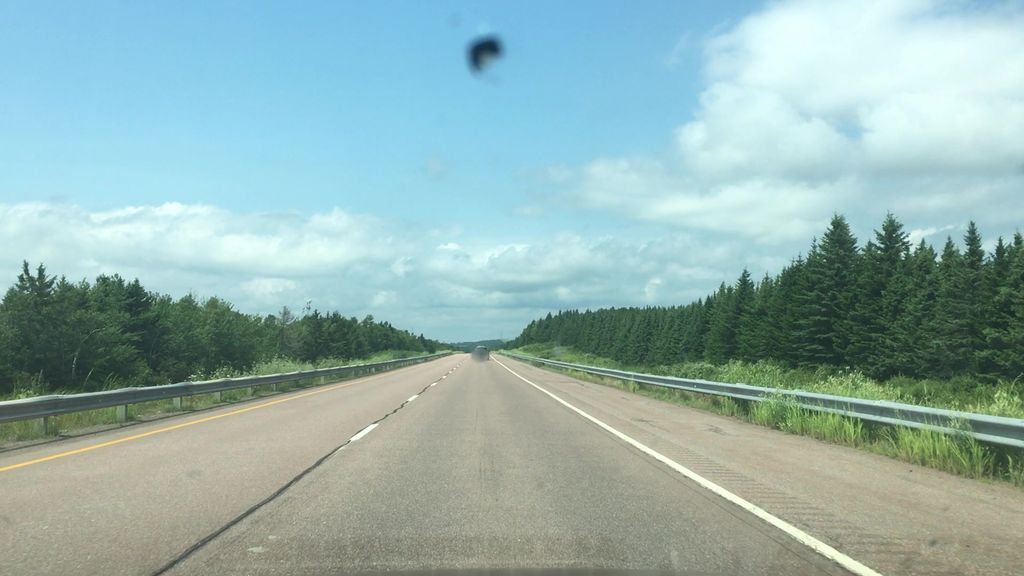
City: charlottetown